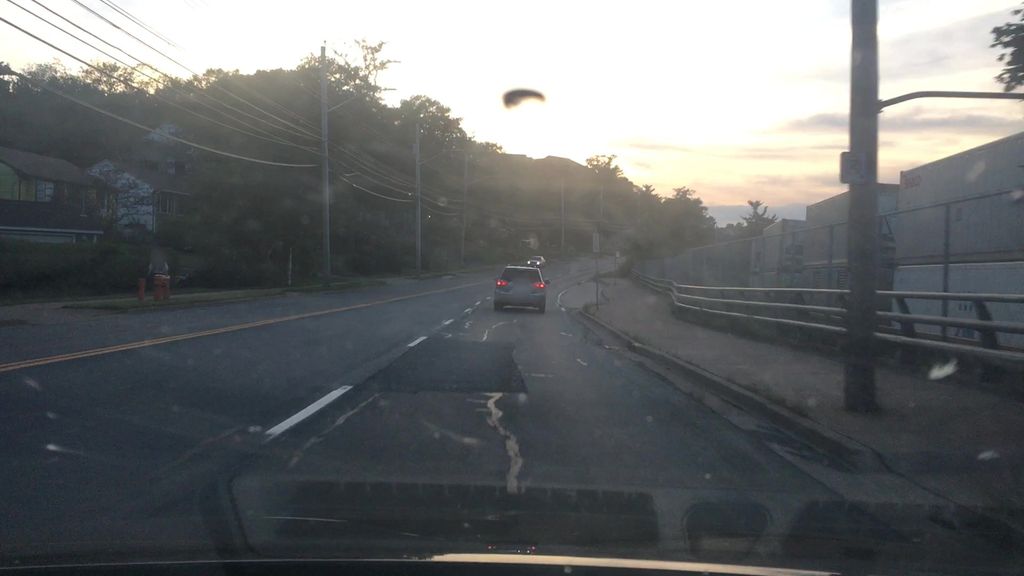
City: halifax